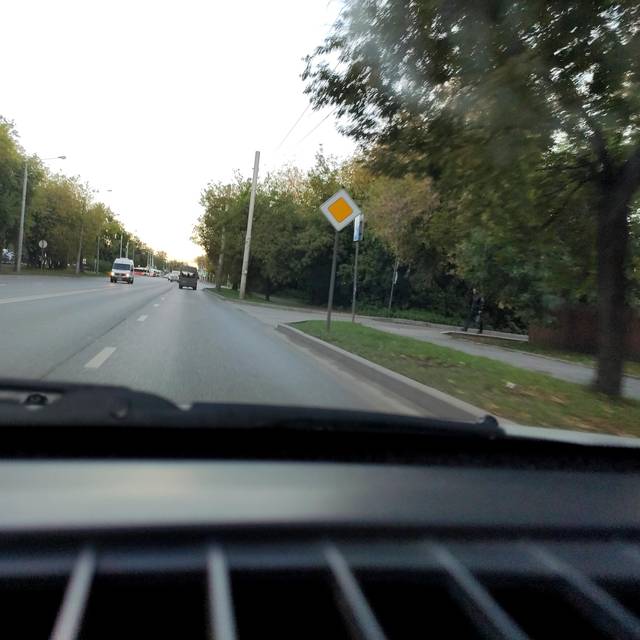
Region: Russia
Coordinates: 57.997, 56.221